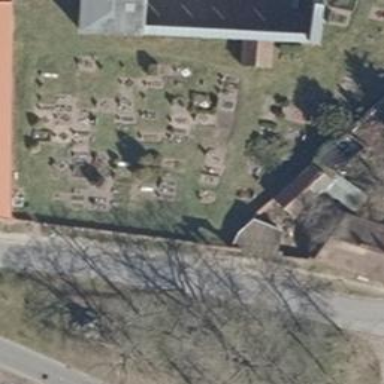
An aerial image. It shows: Cemetery.